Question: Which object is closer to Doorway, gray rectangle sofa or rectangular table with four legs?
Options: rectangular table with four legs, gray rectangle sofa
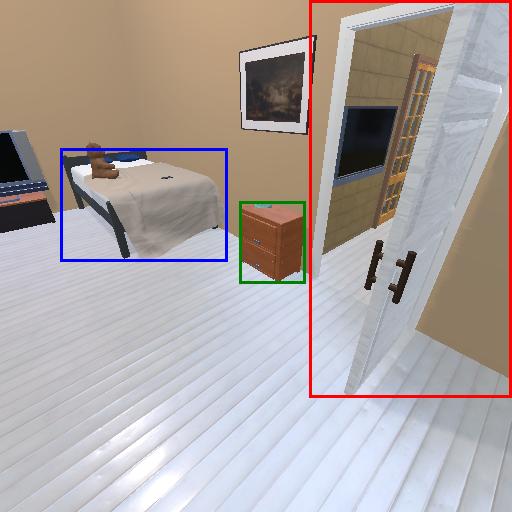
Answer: rectangular table with four legs